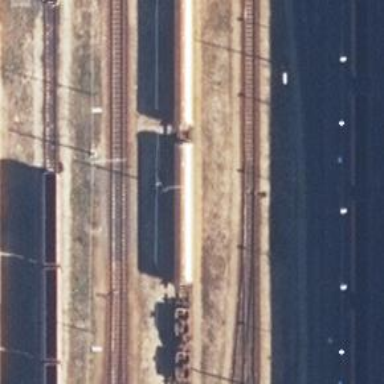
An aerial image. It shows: Railway yard.